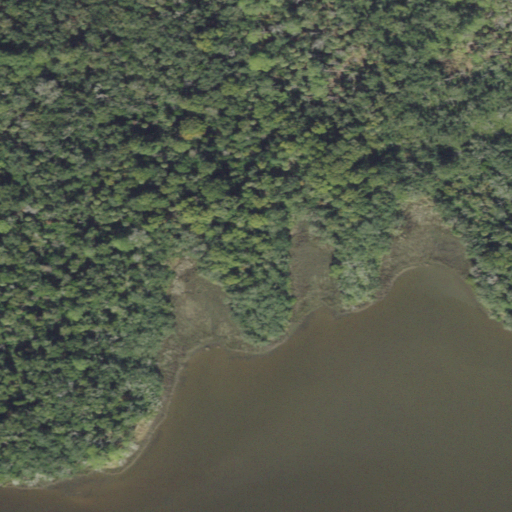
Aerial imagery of cape in Florida named Hemming Point containing woody wetlands, open water, evergreen forest, and herbaceous wetlands